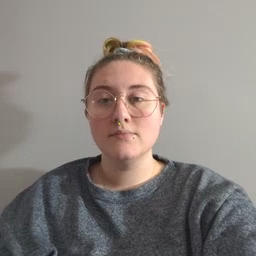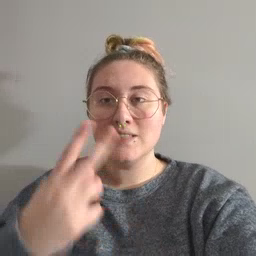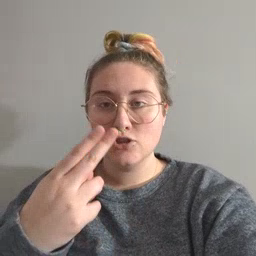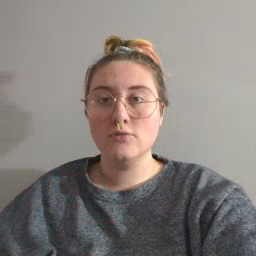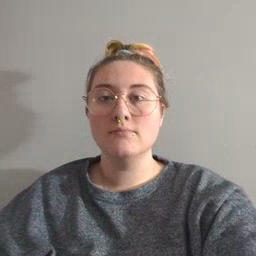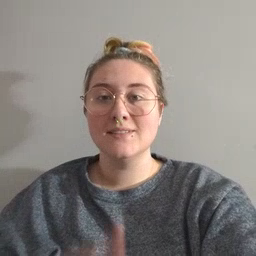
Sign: scissors